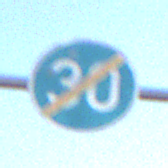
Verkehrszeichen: EndeMindestgeschwindigkeit
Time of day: SunriseSunset
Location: Outdoor (Nature)
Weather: Clear
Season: NotSpecified
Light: Natural